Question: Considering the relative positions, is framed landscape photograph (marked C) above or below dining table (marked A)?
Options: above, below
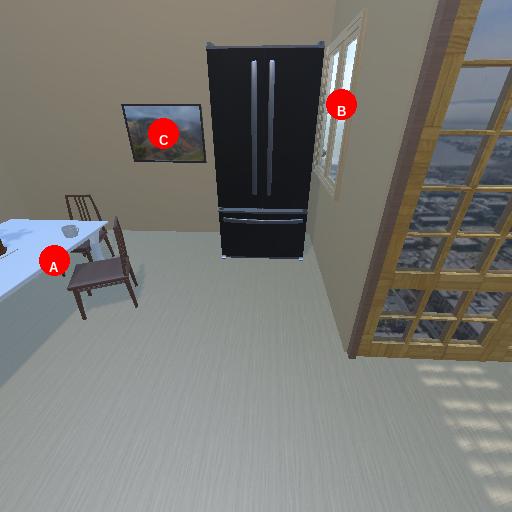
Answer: above